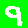
Digit: 9